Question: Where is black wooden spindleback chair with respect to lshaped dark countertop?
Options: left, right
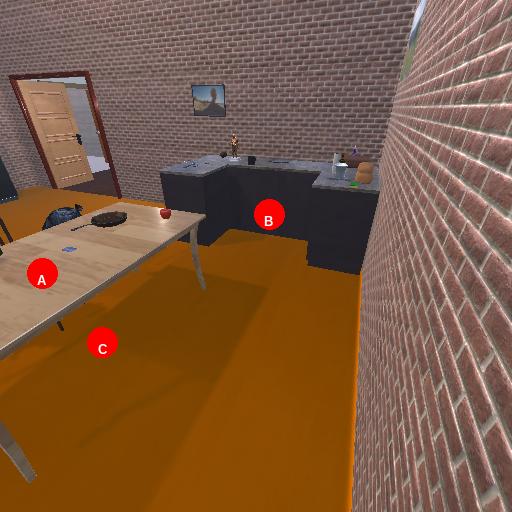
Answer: left